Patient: sex F, age 54
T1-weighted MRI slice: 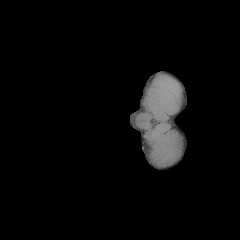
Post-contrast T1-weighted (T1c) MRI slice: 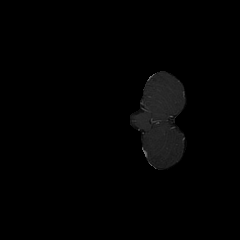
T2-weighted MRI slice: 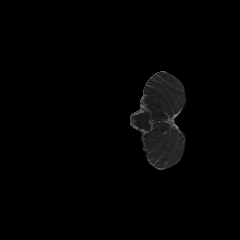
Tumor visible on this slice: no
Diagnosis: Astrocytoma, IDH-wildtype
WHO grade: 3